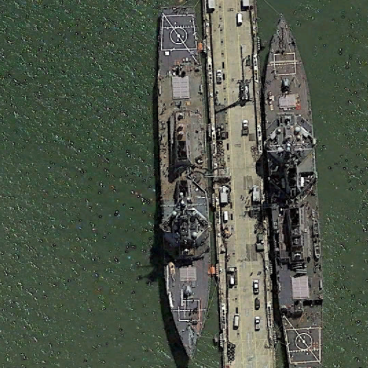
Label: destroyer